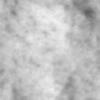
Label: no_change